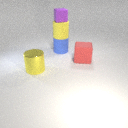
large yellow metal cylinder to the left of large blue rubber cylinder